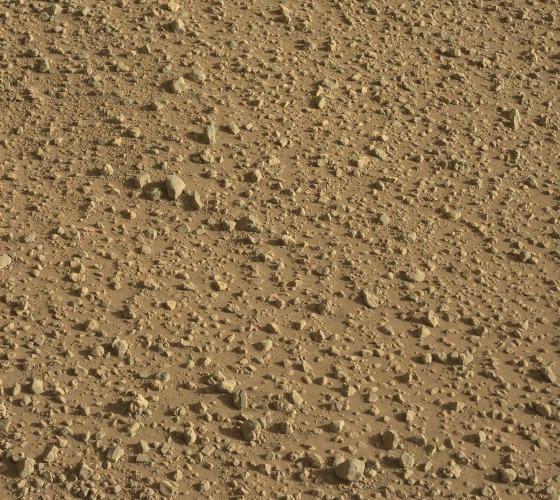
Terrain classes present: Gravel / Sand / Soil, Rock, Shadow